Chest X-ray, AP view. Patient: 54 years old, sex M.
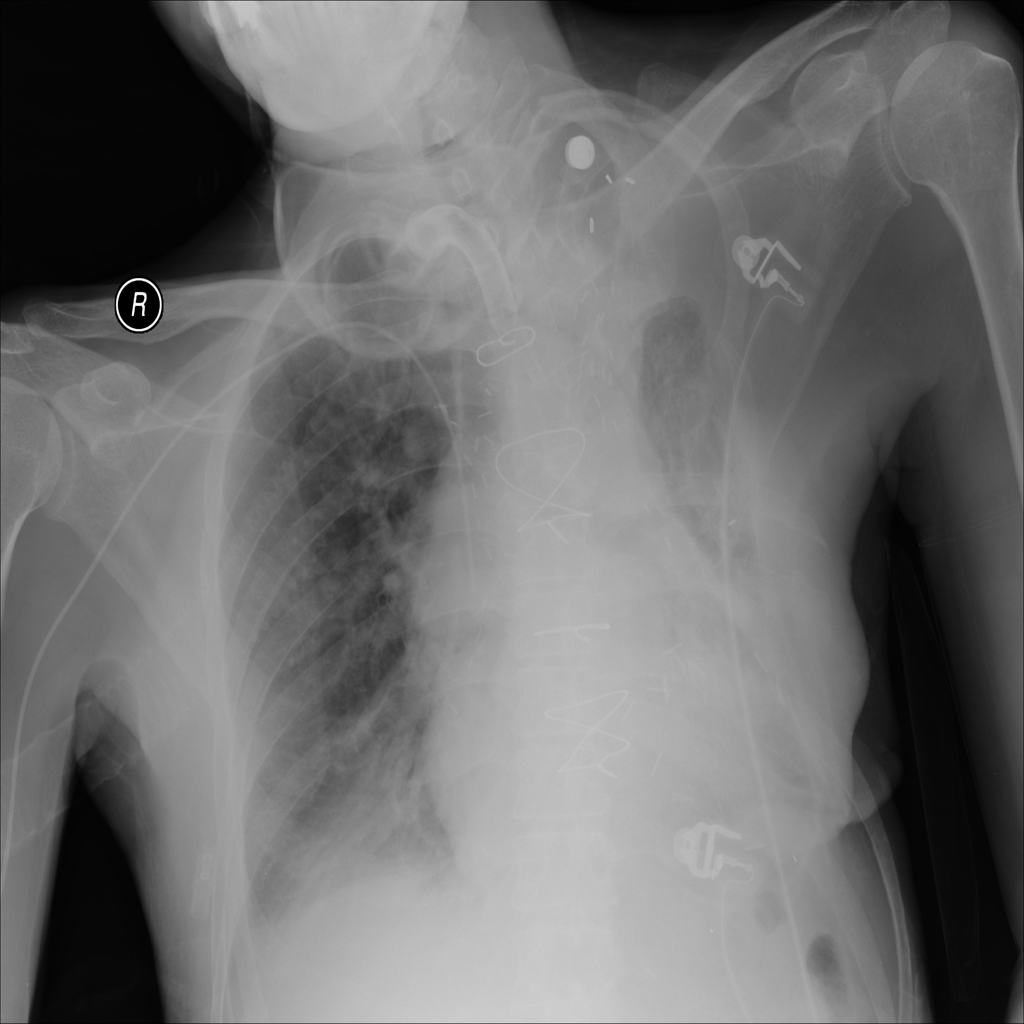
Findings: Effusion